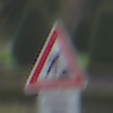
Verkehrszeichen: Arbeitsstelle
Zusatzzeichen unten: HinweiseAufGefahrenDurchVerbaleAngabe6
Umgebung: Roofed, Urban
Tageszeit: MorningAfternoon
Wetter: PartlyCloudy
Licht: Natural
Jahreszeit: NotSpecified
Kontrast: MediumContrast